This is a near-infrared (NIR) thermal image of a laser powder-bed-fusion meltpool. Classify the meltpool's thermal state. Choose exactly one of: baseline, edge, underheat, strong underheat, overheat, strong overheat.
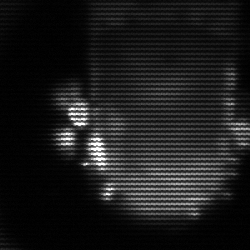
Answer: baseline